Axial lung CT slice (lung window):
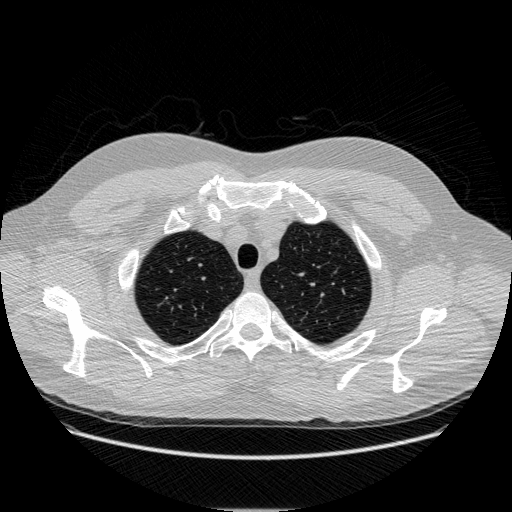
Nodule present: no